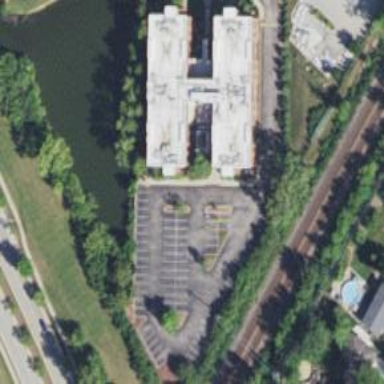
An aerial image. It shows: Office building.